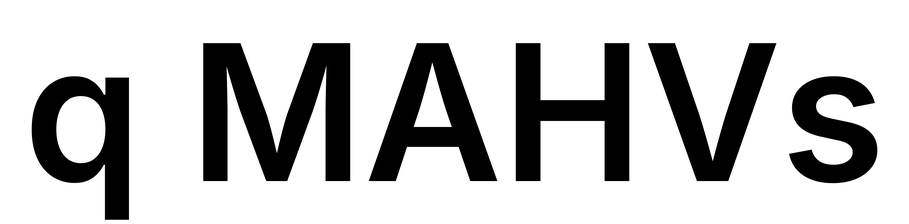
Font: Inter_SemiBold